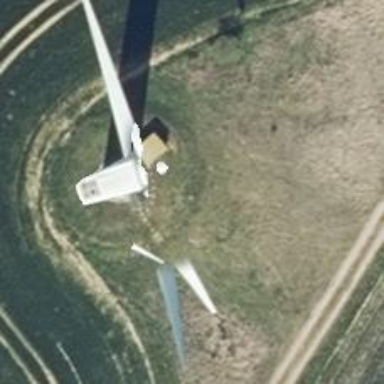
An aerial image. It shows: Wind generator powered by wind. The generator type is horizontal axis and it uses wind turbines.